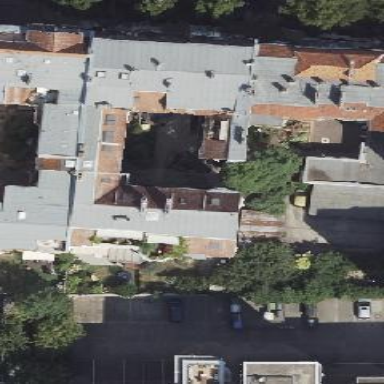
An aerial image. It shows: Building with apartments featuring unique double saltbox roof shape.